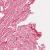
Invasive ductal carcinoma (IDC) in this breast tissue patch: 0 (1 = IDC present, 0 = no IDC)